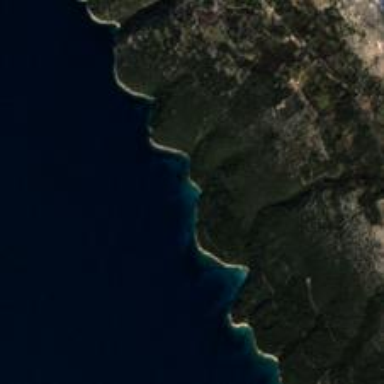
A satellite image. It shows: Beautiful bay with natural surroundings.